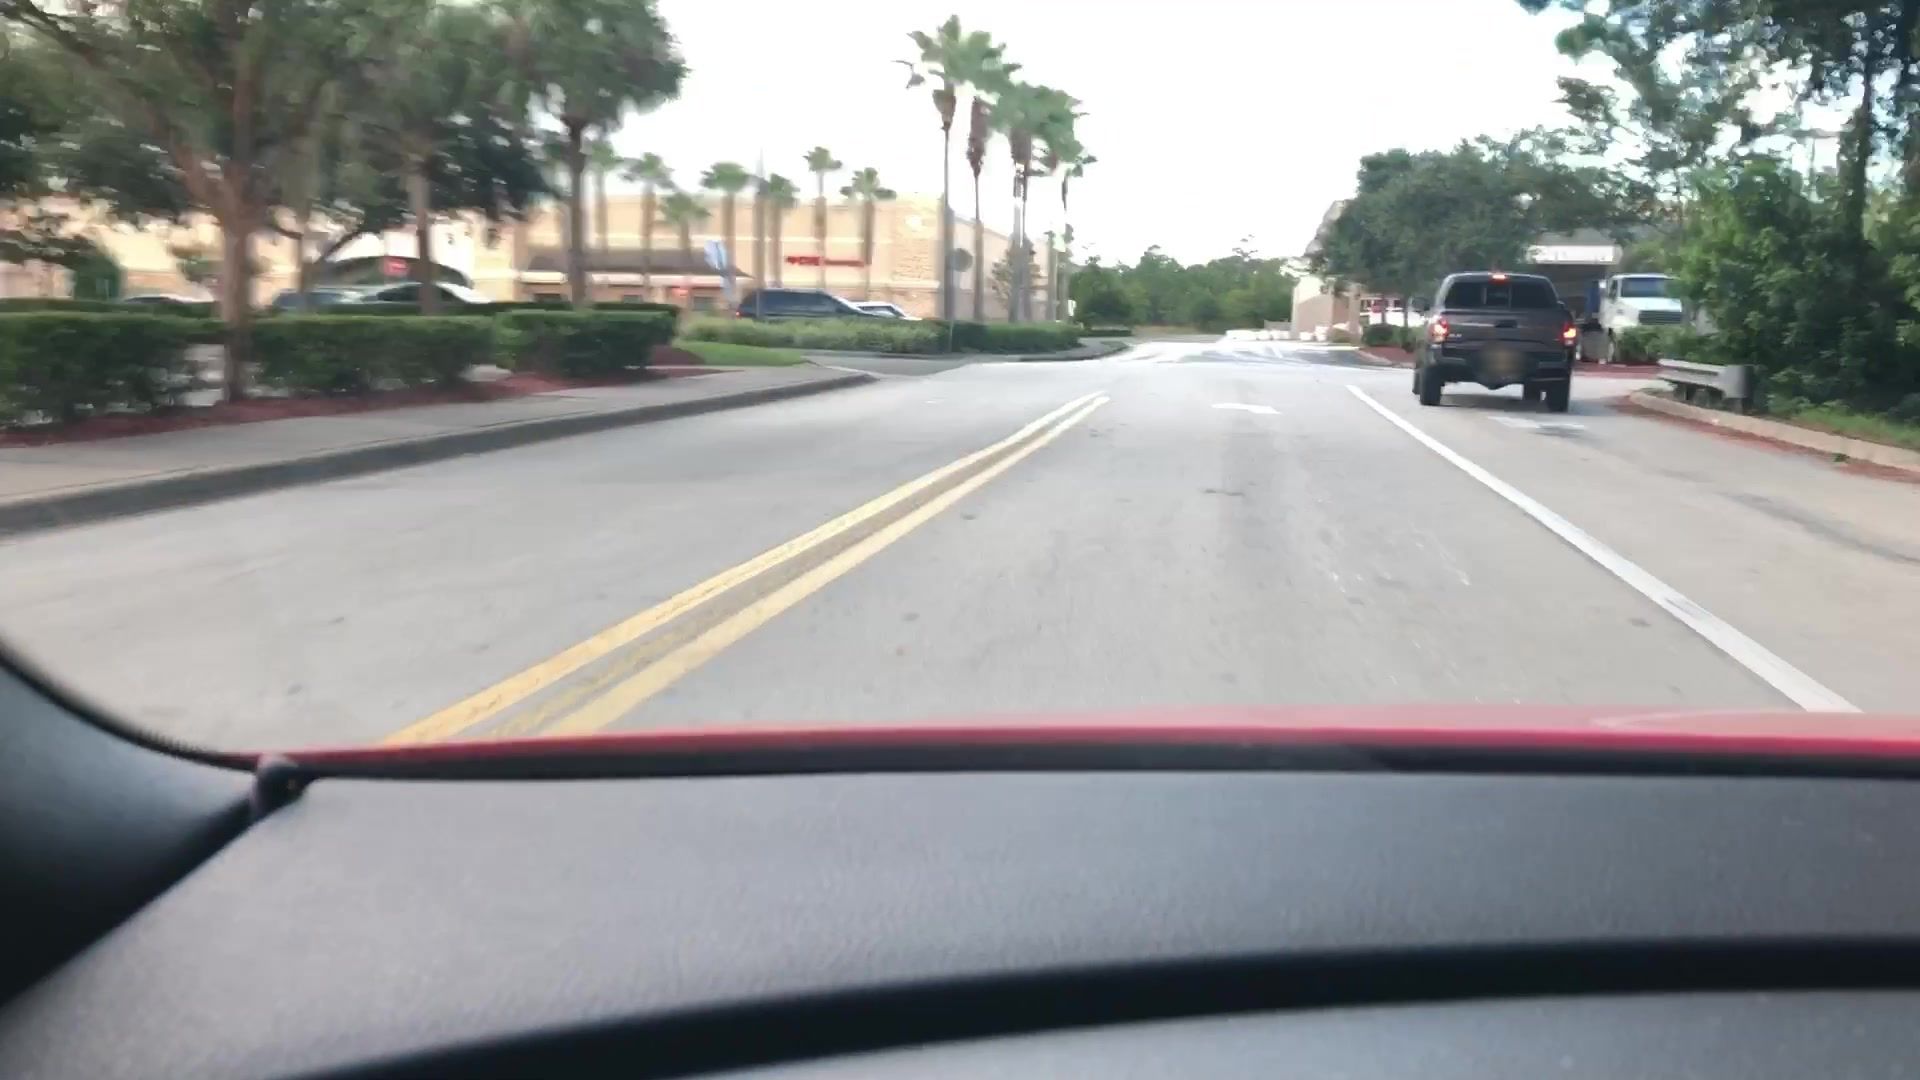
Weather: clear
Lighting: day
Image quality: slightly poor
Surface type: driving surface
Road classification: service
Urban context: low density rural
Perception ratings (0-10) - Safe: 6.31, Lively: 8, Beautiful: 7.92, Boring: 2.56, Depressing: 4.84, Wealthy: 4.28